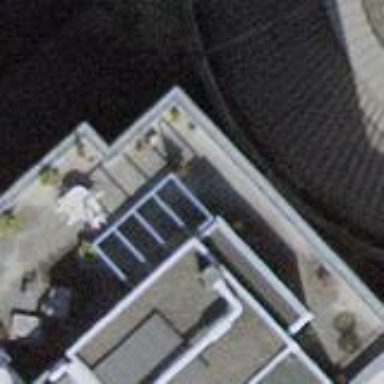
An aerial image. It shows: View of roof of building.